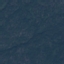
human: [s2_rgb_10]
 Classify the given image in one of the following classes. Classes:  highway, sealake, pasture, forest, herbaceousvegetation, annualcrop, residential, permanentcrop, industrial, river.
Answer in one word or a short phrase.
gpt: Forest